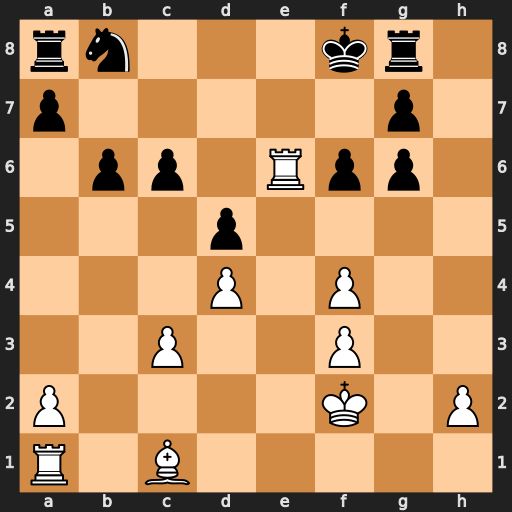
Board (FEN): rn3kr1/p5p1/1pp1Rpp1/3p4/3P1P2/2P2P2/P4K1P/R1B5
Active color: w
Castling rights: -
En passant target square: -
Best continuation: Ba3+ c5 dxc5 Kf7 Rae1